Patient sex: M
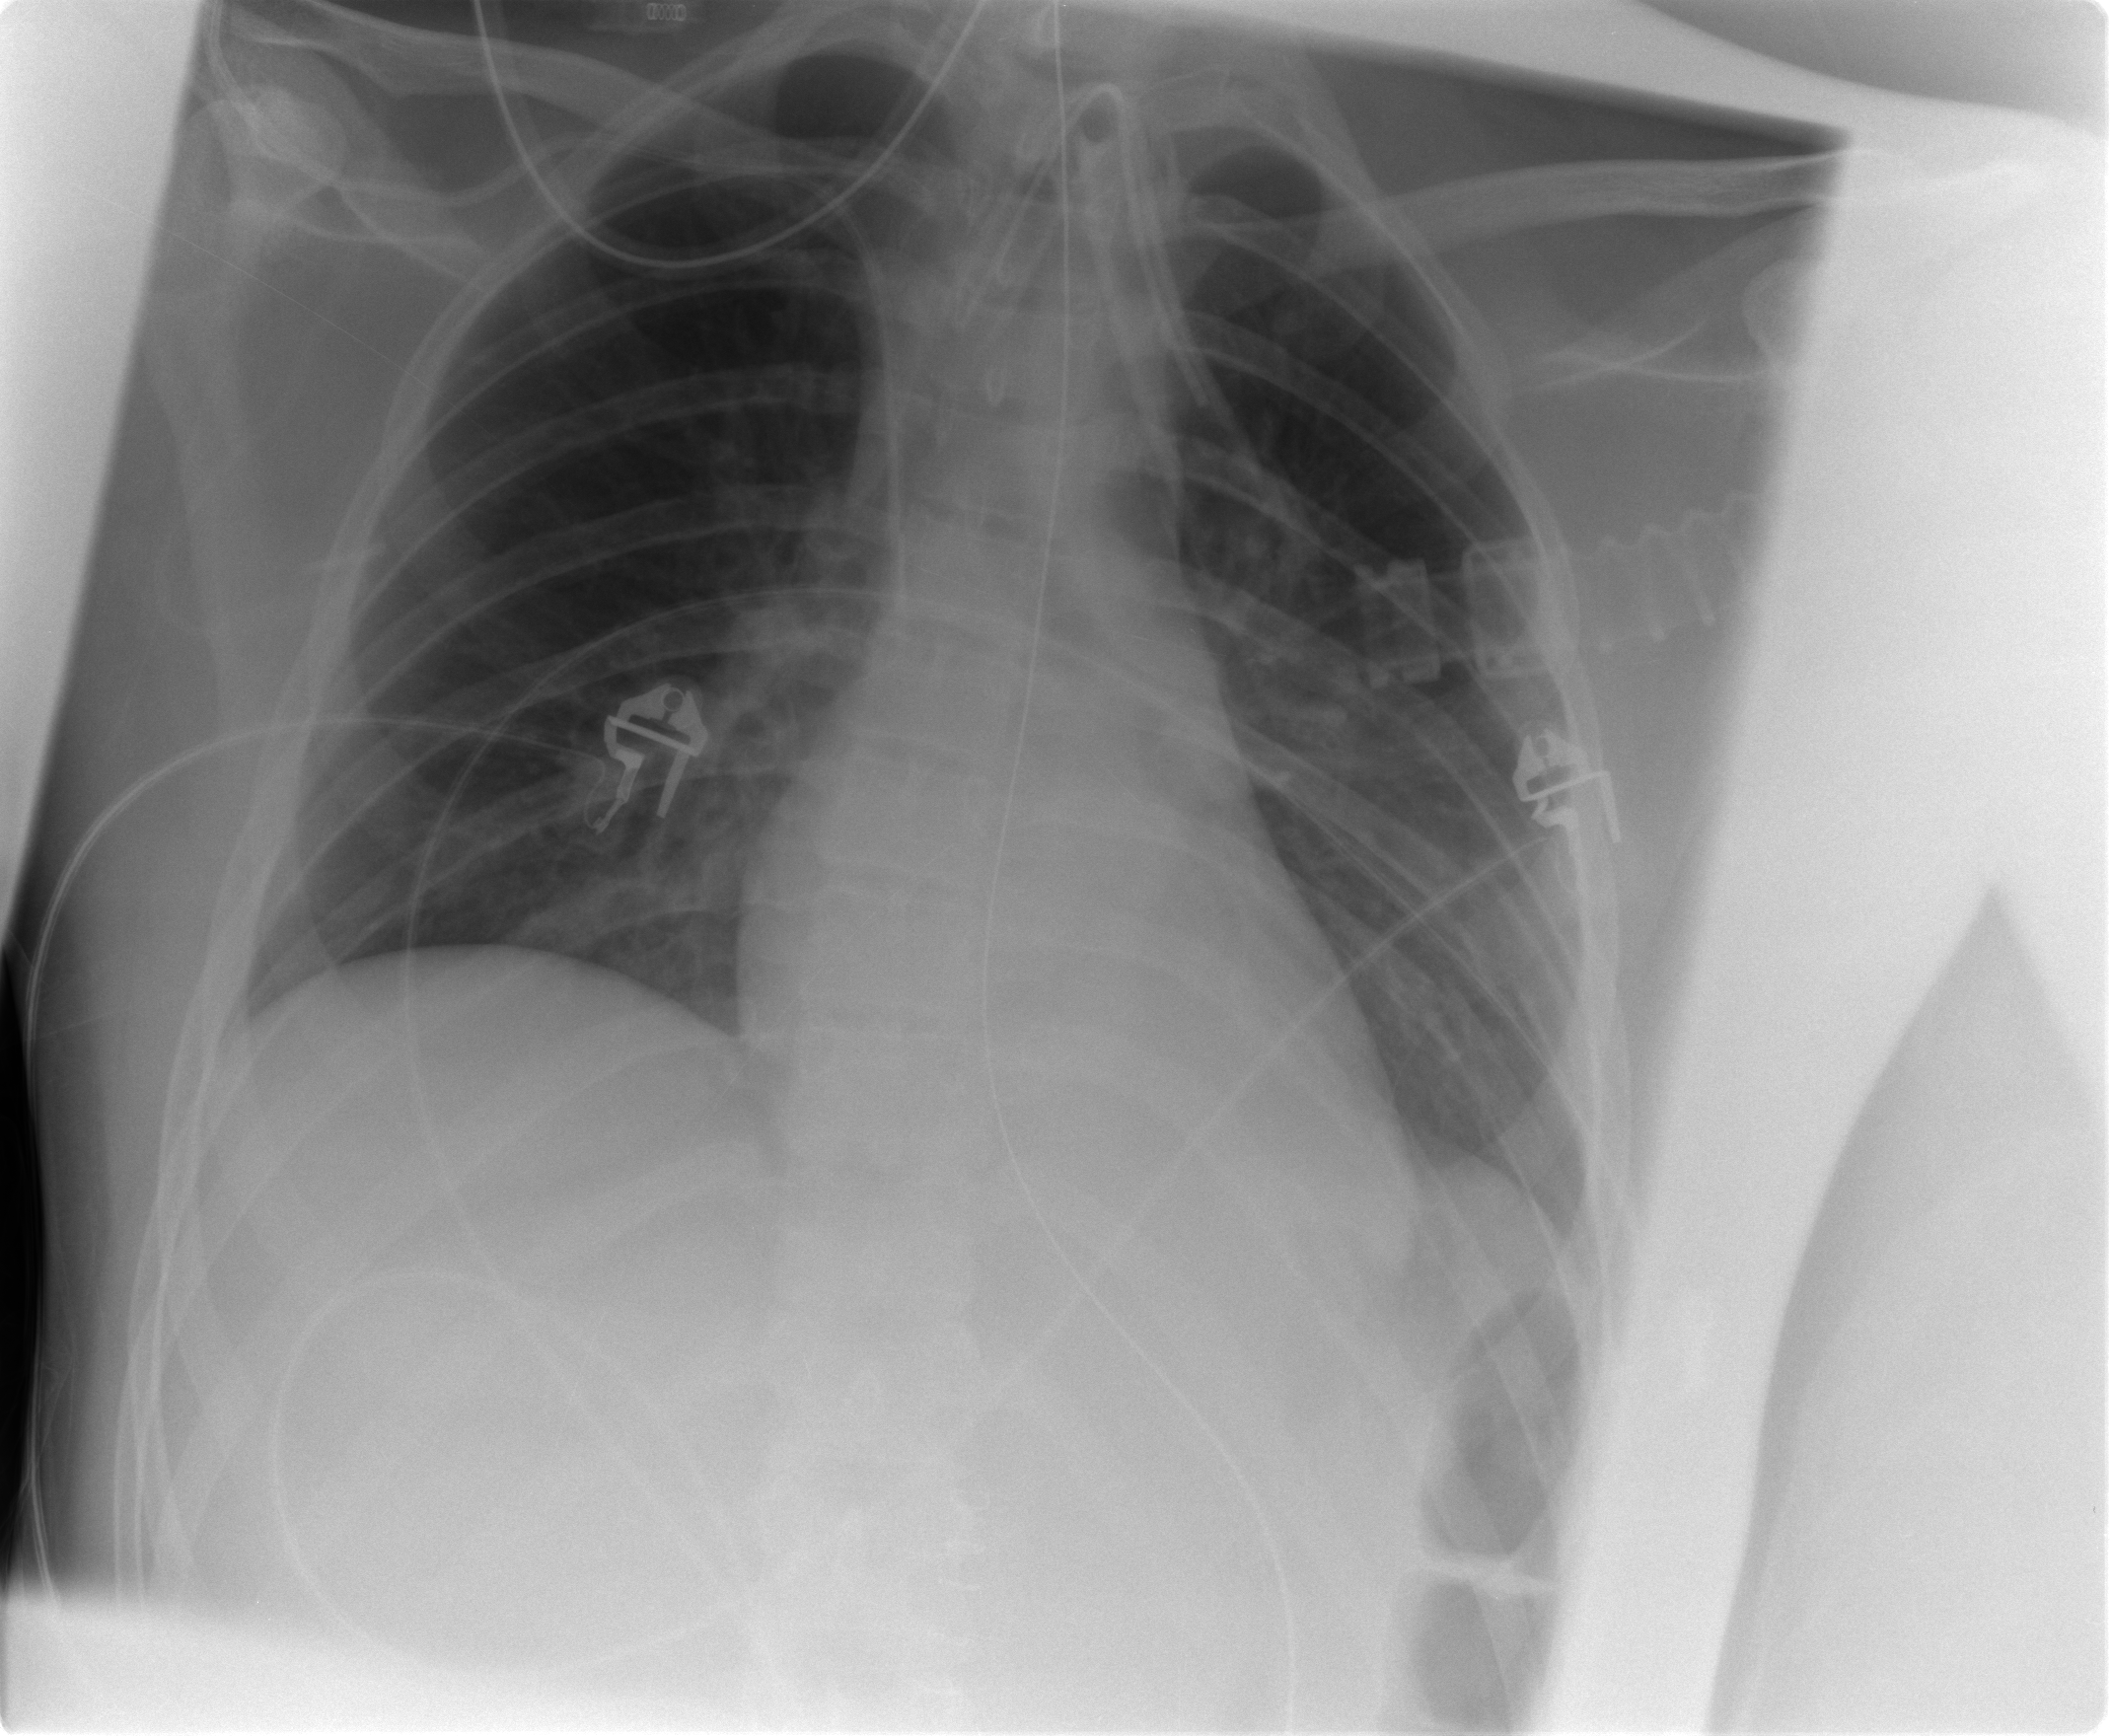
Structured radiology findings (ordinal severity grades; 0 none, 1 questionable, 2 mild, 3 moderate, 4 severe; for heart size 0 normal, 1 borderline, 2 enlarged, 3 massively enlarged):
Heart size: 0
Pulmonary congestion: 0
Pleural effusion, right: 0
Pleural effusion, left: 0
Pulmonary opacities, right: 0
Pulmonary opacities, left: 0
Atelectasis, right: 0
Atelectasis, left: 2